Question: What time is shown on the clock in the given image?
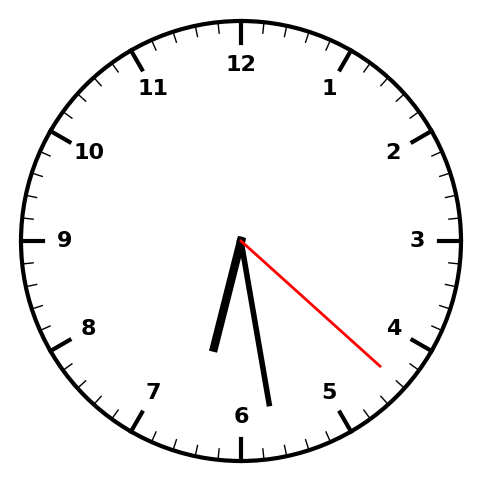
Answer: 06:28:22